Field crop: tomato
Growth stage: 1
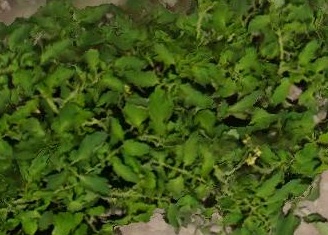
Species: tomato